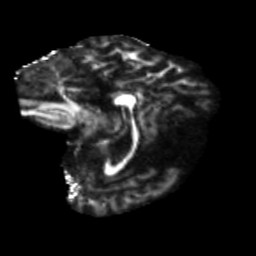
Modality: FA
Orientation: sagittal
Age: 56
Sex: female
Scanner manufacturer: siemens
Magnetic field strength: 3 T
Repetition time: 5.47 s
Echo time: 0.0854 s